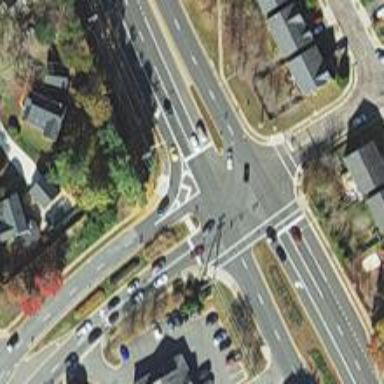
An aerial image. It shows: Unmarked crossing on the road.